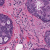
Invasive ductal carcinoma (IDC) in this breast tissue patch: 0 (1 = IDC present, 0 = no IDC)